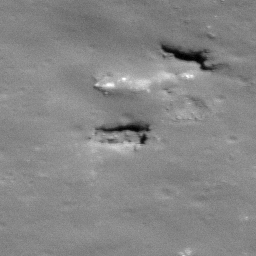
Pit: Proclus 1a
Host crater: Proclus
Host type: impact_melt
Lunar coordinates: latitude 16.297, longitude 46.894